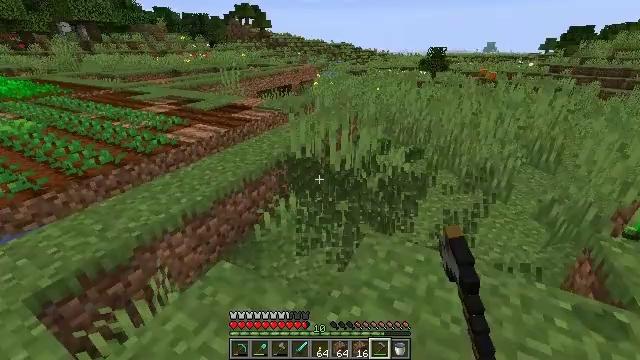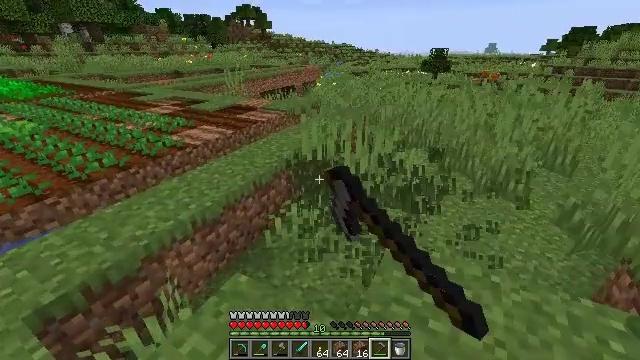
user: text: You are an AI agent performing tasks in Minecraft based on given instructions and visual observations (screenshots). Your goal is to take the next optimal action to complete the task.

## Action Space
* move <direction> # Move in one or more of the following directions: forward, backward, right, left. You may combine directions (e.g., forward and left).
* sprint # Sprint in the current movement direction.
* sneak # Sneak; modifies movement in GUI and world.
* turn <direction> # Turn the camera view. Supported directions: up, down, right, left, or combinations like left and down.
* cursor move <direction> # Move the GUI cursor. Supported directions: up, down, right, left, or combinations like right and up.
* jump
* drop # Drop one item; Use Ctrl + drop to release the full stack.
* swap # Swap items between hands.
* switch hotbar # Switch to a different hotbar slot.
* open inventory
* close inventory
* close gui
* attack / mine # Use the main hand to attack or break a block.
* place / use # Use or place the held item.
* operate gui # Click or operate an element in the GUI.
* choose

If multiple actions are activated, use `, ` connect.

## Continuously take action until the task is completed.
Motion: motion action
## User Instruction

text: Mine tall grass from the ground.
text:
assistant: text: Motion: move forward and move left, attack / mine
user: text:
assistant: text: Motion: attack / mine